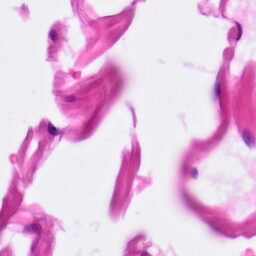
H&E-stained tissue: Pancreatic